Question: Is background data allowed?
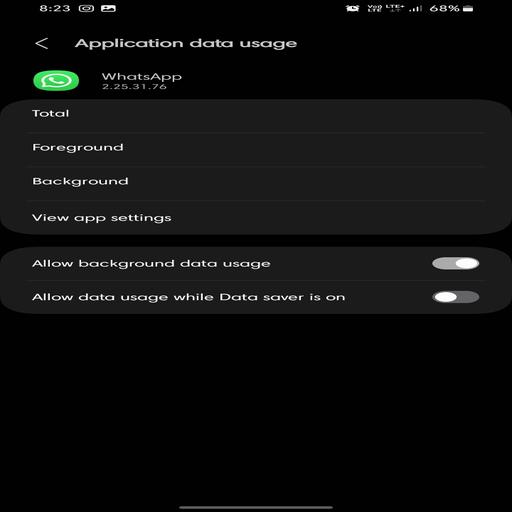
Answer: No